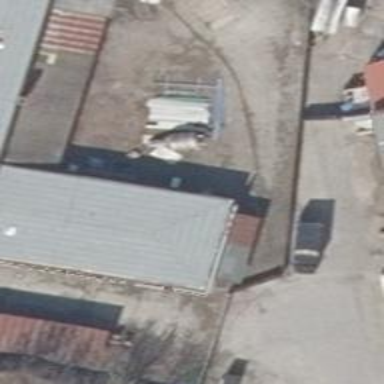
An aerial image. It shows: Industrial building.